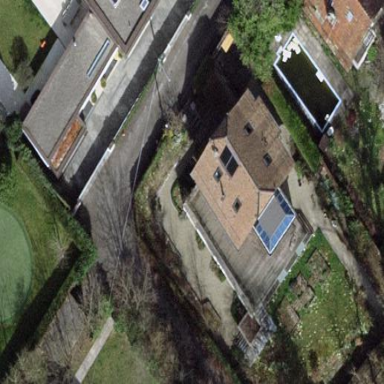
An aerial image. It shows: Garden enclosed by fence.